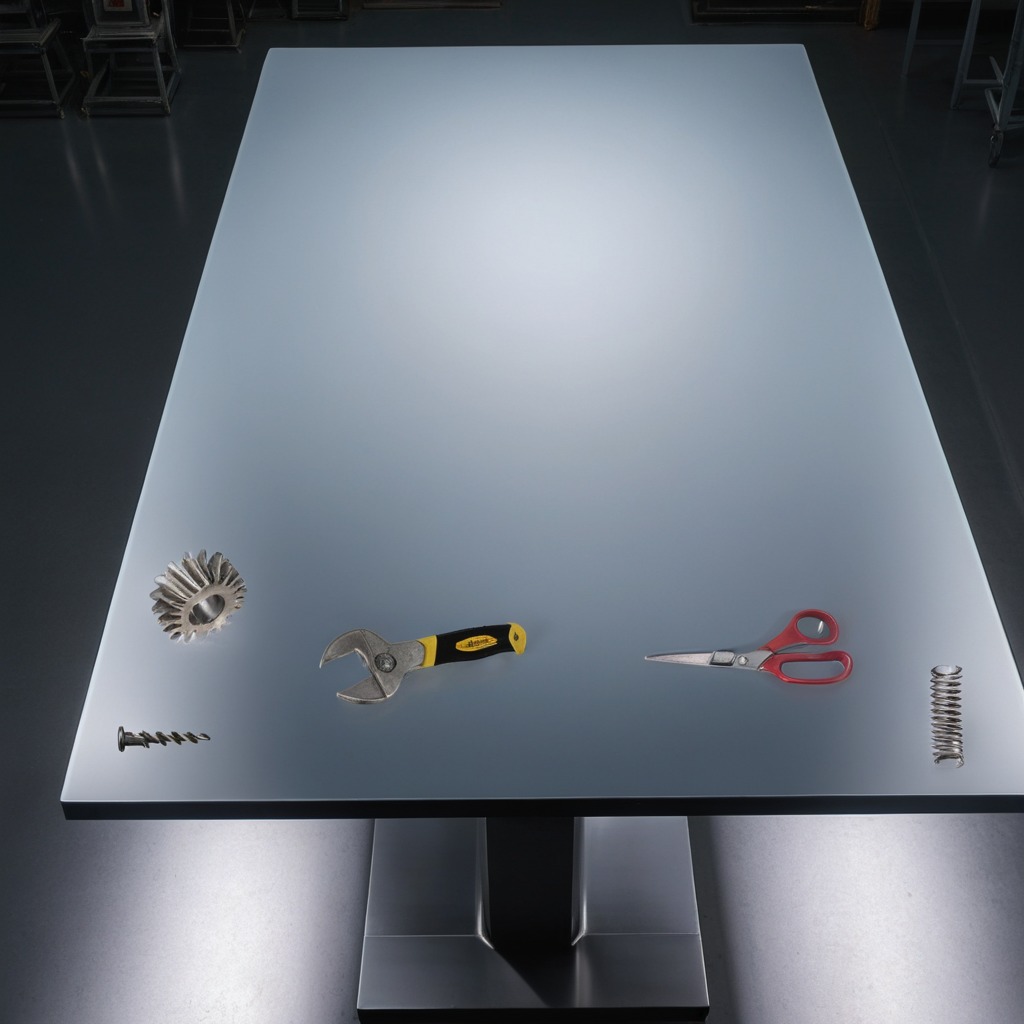
A steel gear with teeth, a metal machine screw, a coiled metal spring, a pair of scissors, and a wrench are lying on the tabletop.